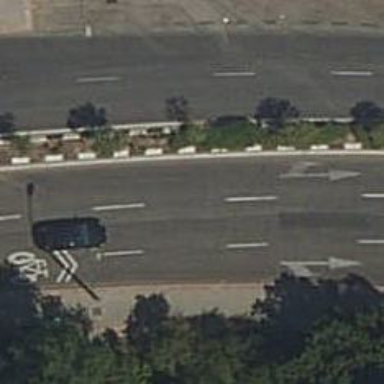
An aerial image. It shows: Tertiary road with asphalt surface that includes shared lane for cyclists.